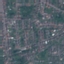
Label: Residential